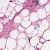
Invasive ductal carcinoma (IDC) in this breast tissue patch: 0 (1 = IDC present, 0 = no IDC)